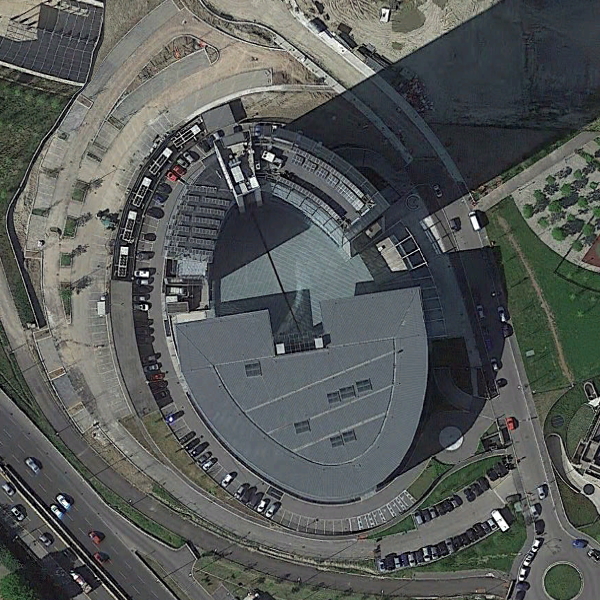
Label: Center